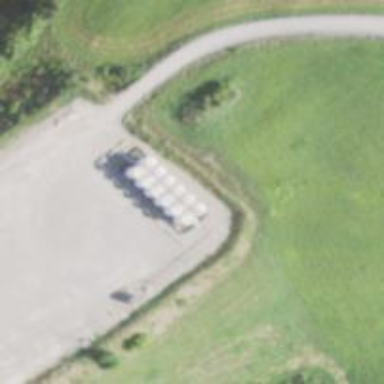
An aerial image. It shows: Storage tank that is man-made.